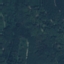
Label: Forest